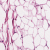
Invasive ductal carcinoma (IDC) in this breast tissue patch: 0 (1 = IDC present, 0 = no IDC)